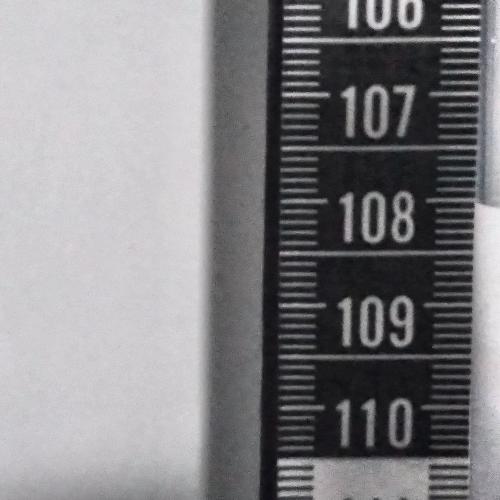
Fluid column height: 108.1 cm